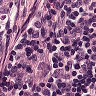
Metastatic tissue present: no